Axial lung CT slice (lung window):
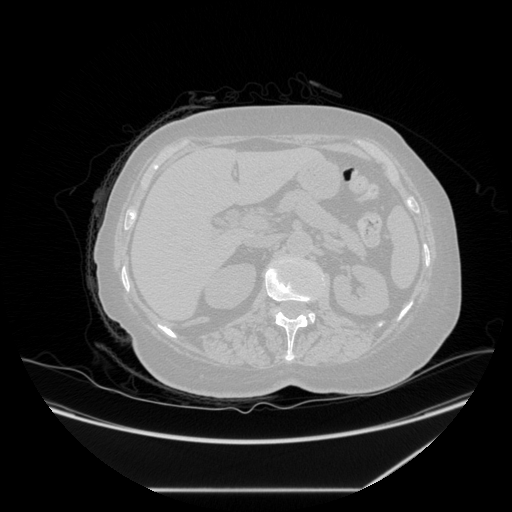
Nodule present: no